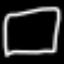
Label: square